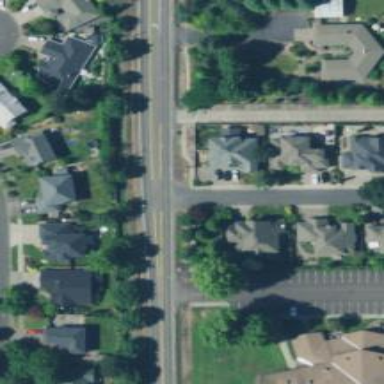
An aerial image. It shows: Residential road with asphalt surface. There is sidewalk on the left side.